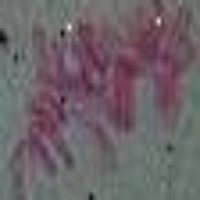
Label: metaphase